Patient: sex M, age 62
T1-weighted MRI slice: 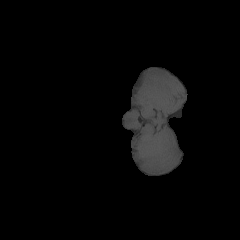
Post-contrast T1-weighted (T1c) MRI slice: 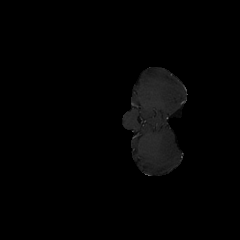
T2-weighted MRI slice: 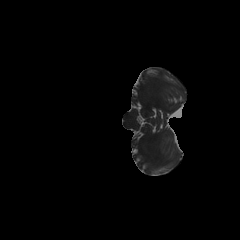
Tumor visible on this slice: no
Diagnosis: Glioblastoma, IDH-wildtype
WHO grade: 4